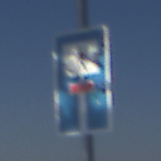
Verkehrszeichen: SackgasseFussgaengerDurchlaessig
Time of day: MorningAfternoon
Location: Outdoor (Nature)
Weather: PartlyCloudy
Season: NotSpecified
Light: Natural